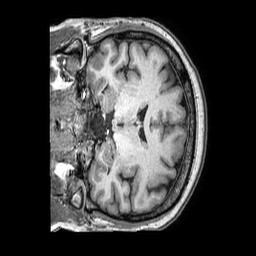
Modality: T1w
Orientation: coronal
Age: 38
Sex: female
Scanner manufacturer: philips
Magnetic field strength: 3 T
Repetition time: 0.00687 s
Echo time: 0.003159 s